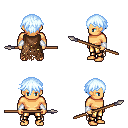
a pixel art fantasy rpg character, male body template, human, tanned skin, brown tattered cape, gold greaves, white cyan short bangs hairstyle, white cloth bracers, spear, four views (front, back, left, right), 2x2 character sprite sheet, small pixel art, hard edges, no anti-aliasing